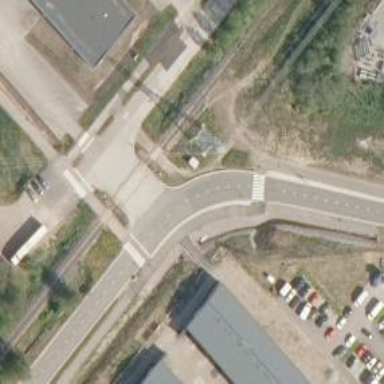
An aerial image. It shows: Railway crossing with lights and saltire markers.